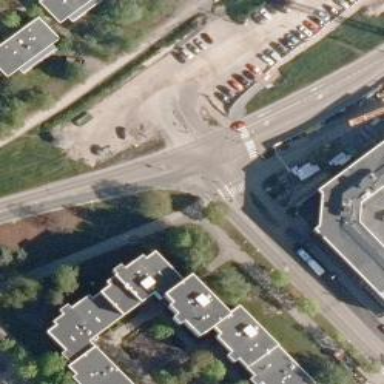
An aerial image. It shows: Marked asphalt cycleway with crossing.